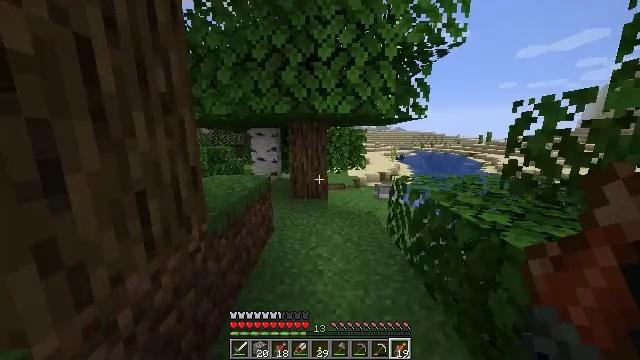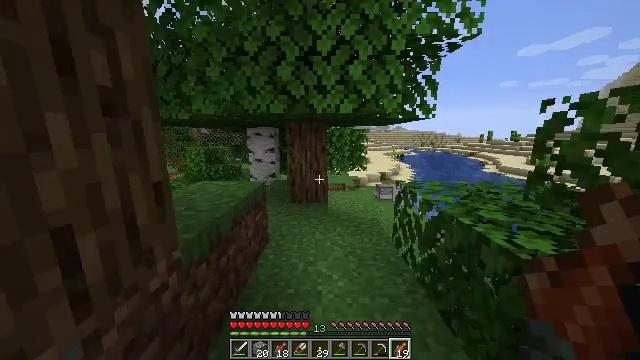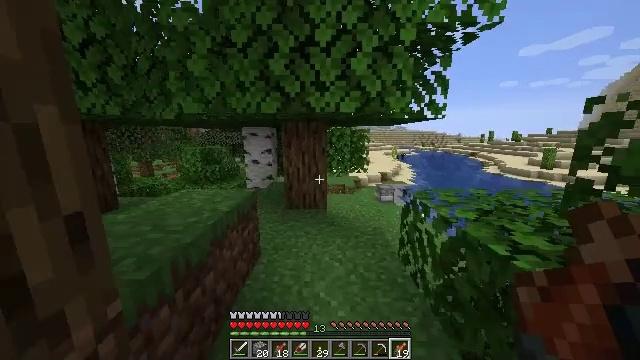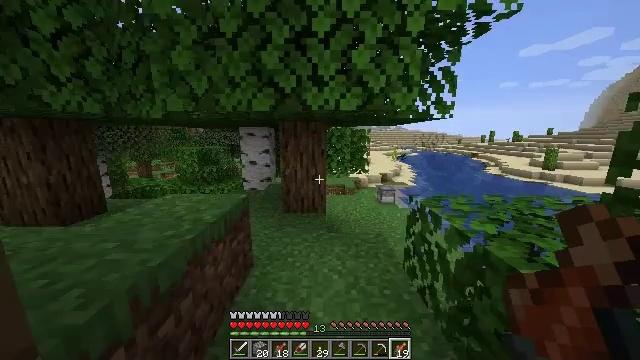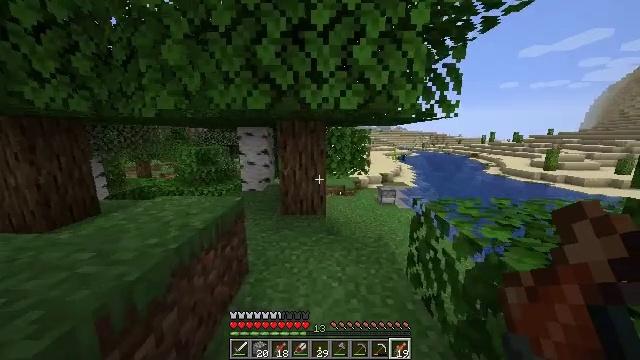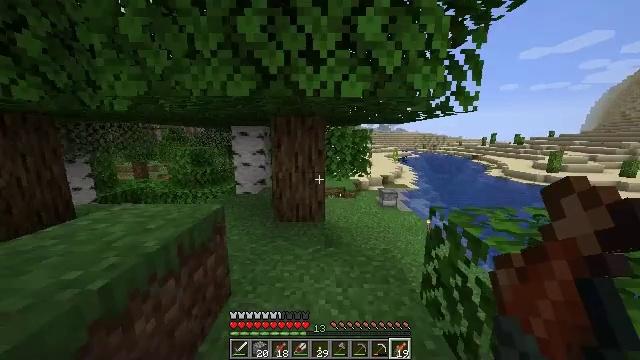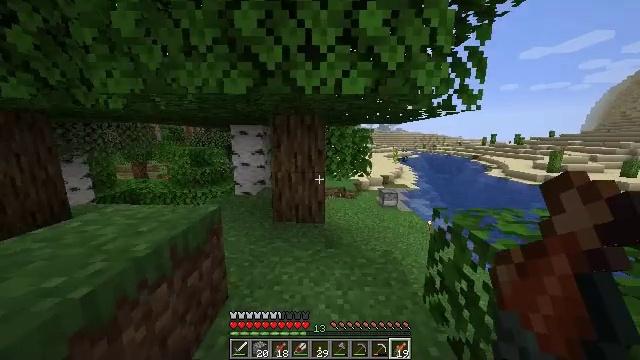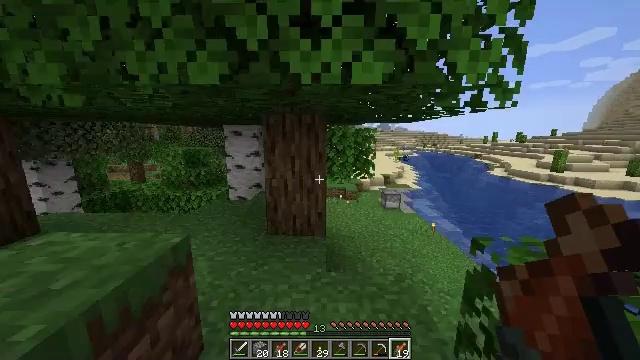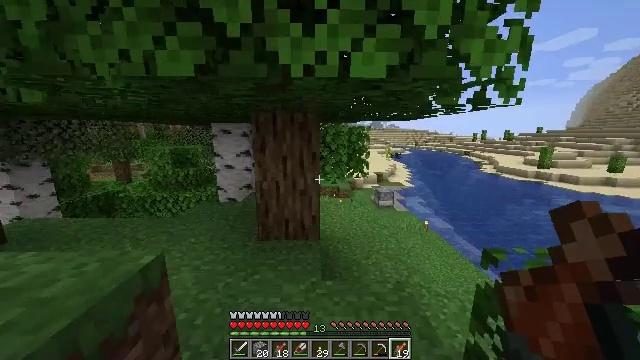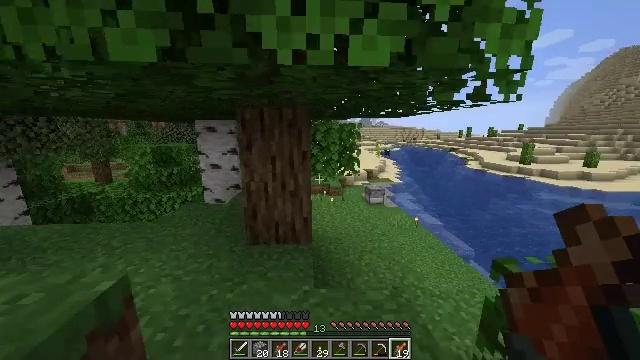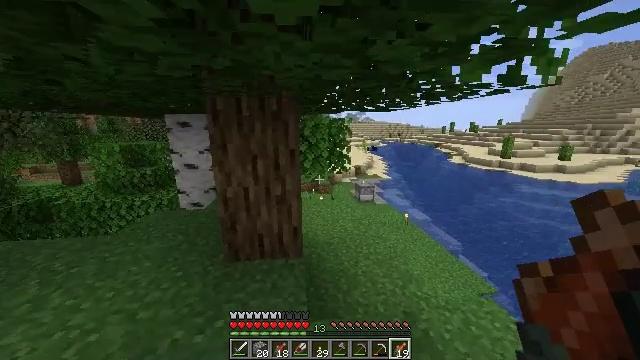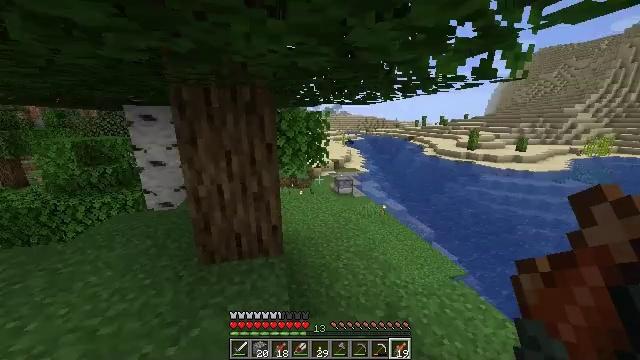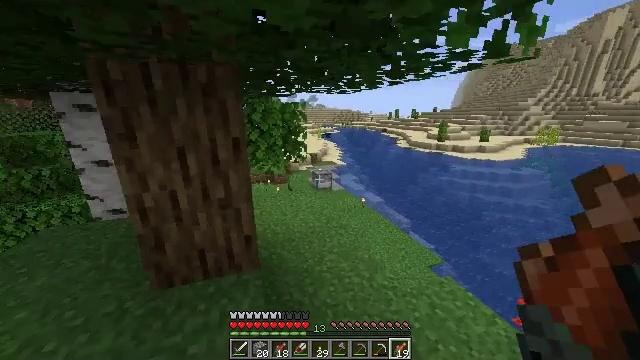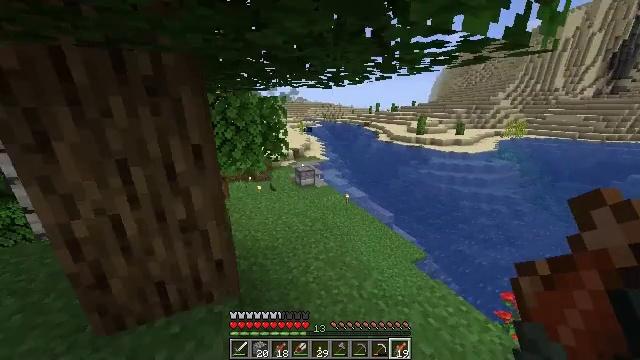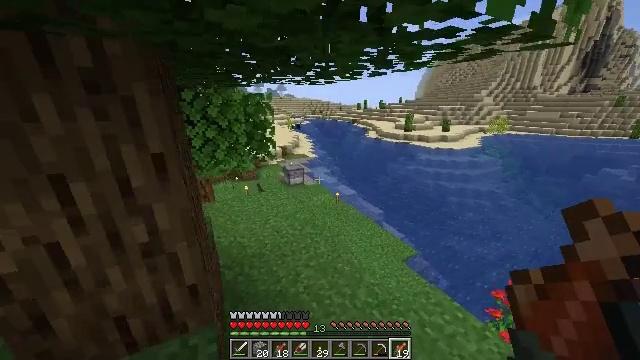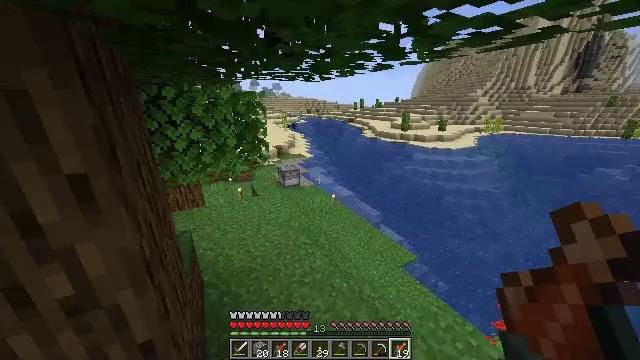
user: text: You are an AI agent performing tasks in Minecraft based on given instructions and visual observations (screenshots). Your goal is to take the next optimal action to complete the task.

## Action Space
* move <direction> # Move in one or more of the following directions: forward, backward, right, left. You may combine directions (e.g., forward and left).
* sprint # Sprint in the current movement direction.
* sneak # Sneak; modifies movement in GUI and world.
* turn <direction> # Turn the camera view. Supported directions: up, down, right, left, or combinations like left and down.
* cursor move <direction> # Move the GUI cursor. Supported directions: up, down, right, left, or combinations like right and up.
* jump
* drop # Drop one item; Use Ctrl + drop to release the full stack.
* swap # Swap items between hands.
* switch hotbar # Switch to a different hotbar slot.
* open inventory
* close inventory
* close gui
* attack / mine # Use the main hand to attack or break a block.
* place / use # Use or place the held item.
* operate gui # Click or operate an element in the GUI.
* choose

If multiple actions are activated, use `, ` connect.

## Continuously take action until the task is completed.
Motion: motion action
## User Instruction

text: Create a light gray bed using the necessary materials.
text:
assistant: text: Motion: move forward
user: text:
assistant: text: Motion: move forward
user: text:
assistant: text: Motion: move forward
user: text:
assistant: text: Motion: move forward
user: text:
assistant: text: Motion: move forward
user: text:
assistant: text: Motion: move forward
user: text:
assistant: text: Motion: move forward
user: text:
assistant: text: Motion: move forward, turn right
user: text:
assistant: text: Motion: move forward, turn right
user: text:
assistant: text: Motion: move forward, turn right and down
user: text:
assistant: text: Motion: move forward, turn right and down
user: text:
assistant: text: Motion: move forward, turn right and down
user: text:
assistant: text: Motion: move forward, turn right and down
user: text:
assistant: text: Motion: move forward, turn right
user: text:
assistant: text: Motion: move forward, turn right
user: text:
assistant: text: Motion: move forward, turn right
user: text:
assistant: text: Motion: move forward
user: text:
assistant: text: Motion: move forward
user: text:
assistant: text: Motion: move forward
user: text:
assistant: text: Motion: move forward
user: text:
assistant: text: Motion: move forward
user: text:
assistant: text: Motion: move forward
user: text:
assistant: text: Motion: move forward
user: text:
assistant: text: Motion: move forward
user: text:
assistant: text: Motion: move forward
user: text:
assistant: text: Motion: move forward
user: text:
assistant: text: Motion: move forward, turn left
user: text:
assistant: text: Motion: move forward, turn left
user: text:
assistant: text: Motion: move forward, turn left
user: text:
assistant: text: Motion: move forward